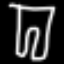
Label: pants